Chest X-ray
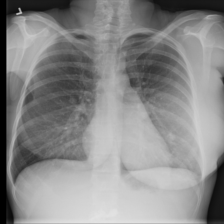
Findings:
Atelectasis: negative
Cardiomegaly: negative
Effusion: negative
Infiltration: negative
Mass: negative
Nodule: positive
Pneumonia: negative
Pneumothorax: negative
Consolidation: negative
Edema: negative
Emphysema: negative
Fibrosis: negative
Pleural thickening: negative
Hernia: negative